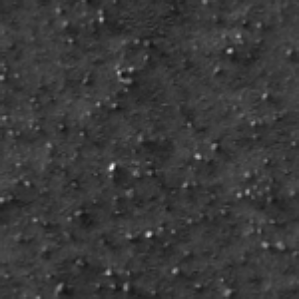
Label: frost